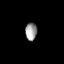
Tissue: lung
Cell type: Epithelial cells
Senescence score: 0.2412
Nuclear area (px): 202
Mean DAPI intensity: 154.762